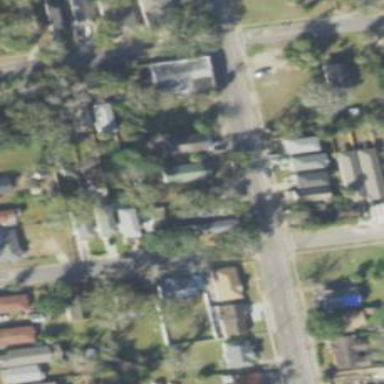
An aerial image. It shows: This residential area consists of single-family homes.